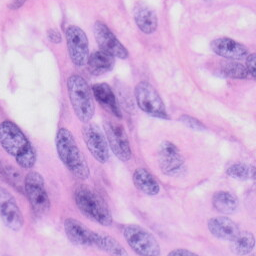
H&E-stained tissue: Skin